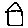
Label: house